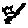
Label: star